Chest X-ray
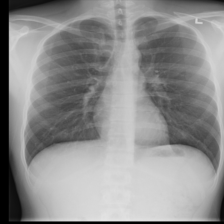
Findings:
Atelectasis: negative
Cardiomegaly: negative
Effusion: negative
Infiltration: negative
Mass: negative
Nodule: negative
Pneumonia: negative
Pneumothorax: negative
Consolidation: negative
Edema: negative
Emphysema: negative
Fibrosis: negative
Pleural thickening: negative
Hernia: negative